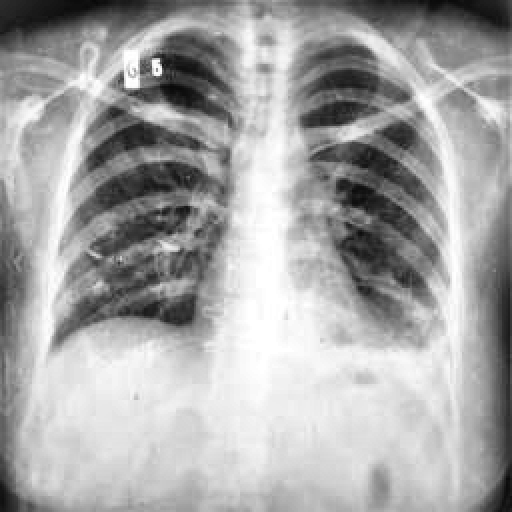
Finding: TUBERCULOSIS